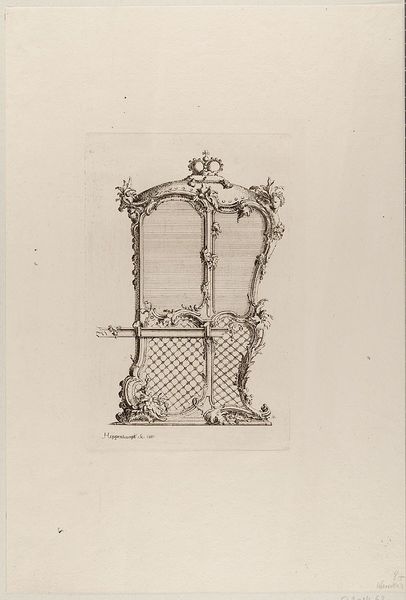
Titel: Sänfte, Blatt aus einer Folge
Künstler: Johann Michael Hoppenhaupt
Standort: Hamburg
Institution: Museum für Kunst und Gewerbe Hamburg
Schlagwörter: blumen, fenster, gitter, person, krone, rokoko, papier, grafik, graphik, fotografie, photographie, druckgraphik, druckgrafik, radierung, kunst, kunstgewerbe, kunsthandwerk, rocaille, style, reproduktionen, industriedesign, druckerzeugnisse, muschelwerk, pflanzenornamente, sänfte, ornamentstich, vorlageblätter